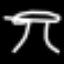
Label: mushroom